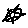
Label: star